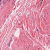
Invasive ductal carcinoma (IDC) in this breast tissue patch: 0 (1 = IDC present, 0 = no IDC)